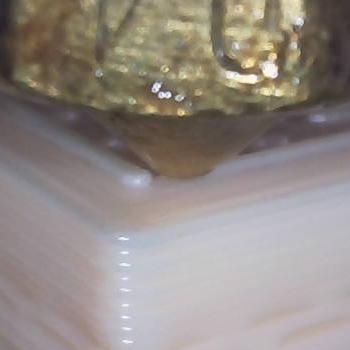
Flow rate: 56%